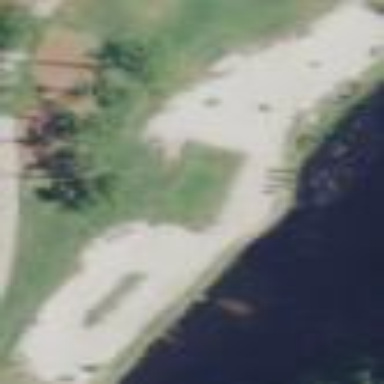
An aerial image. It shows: Golf bunker filled with natural sand.